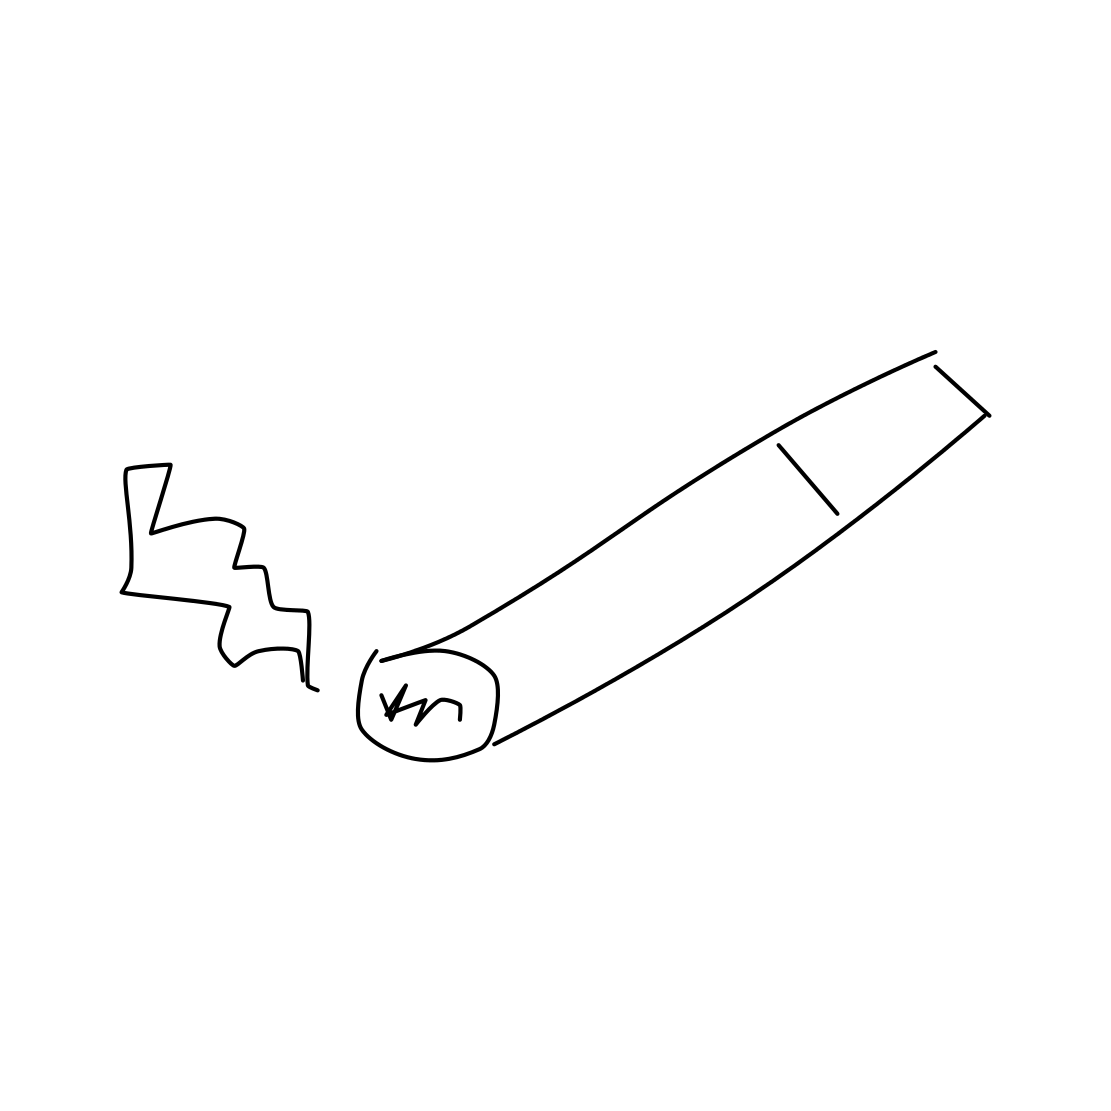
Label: cigarette